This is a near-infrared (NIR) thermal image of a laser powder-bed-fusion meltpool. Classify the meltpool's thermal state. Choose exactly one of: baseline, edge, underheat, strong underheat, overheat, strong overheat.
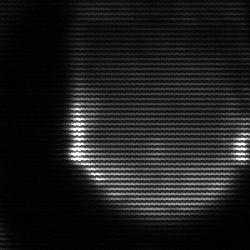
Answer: edge